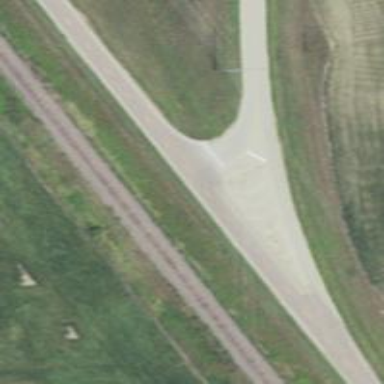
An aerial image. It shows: Stop road.